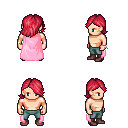
a pixel art fantasy rpg character, male body template, human, light skin, pink cape, teal pants, ruby red swoop hairstyle, bracelets, maroon shoes, four views (front, back, left, right), 2x2 character sprite sheet, small pixel art, hard edges, no anti-aliasing